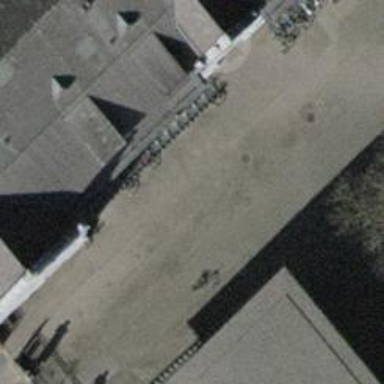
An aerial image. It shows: Bicycle parking facility.